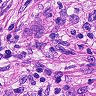
Metastatic tissue present: yes